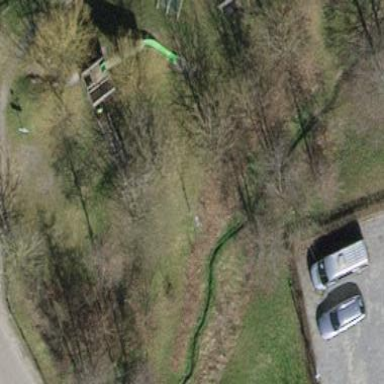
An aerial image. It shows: Grassy playground.